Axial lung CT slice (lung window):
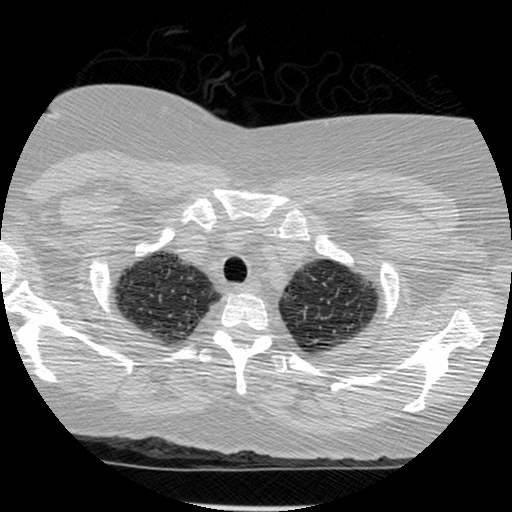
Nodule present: no